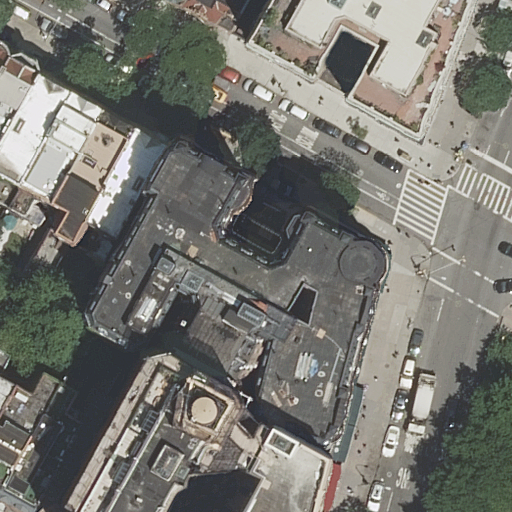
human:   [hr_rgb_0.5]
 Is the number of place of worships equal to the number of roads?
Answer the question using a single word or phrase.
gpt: no

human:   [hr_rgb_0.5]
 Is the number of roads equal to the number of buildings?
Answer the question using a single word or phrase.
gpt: no

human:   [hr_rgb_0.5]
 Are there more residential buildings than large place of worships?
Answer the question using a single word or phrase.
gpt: yes

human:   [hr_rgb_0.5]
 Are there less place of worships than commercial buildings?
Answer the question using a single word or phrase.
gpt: no

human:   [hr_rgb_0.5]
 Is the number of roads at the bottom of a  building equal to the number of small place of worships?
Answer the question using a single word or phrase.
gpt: no

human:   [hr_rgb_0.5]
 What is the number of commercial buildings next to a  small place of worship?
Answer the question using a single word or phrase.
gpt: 0

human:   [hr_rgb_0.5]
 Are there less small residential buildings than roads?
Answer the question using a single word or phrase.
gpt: no

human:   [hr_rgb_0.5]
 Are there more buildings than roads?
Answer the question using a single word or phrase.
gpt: yes

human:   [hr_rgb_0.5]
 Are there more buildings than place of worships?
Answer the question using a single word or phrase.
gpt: yes

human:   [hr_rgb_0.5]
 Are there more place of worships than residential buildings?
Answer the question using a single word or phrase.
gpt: no

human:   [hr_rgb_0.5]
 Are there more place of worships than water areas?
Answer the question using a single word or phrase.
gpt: yes

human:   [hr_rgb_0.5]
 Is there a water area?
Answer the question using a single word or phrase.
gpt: no

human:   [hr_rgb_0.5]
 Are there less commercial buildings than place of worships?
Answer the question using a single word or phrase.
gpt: yes

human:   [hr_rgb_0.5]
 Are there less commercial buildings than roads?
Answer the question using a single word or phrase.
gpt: yes

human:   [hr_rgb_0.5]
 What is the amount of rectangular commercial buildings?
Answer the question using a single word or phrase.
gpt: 0

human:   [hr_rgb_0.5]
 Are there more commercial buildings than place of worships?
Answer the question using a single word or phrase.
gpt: no

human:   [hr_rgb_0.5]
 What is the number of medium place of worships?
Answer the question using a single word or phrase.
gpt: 0

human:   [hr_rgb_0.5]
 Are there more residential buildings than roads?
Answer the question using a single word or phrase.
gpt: yes

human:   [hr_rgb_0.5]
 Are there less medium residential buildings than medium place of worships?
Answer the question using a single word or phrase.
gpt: no

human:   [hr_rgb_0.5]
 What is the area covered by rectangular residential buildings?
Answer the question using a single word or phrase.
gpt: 354m2

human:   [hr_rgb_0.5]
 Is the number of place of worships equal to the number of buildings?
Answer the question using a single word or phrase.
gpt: no

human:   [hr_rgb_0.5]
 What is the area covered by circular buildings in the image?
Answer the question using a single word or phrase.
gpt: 0m2

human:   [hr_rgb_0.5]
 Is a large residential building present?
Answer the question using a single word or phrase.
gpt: yes

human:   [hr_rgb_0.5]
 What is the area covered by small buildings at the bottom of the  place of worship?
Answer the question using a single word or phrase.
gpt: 161m2

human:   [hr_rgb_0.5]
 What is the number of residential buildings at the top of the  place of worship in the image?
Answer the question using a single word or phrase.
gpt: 0

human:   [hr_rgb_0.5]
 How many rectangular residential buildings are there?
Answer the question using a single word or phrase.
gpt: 3

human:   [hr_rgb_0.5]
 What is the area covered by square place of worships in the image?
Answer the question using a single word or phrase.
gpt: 0m2

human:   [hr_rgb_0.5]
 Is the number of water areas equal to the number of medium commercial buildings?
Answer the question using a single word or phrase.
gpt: yes

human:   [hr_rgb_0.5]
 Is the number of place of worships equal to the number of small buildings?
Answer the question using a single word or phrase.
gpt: no

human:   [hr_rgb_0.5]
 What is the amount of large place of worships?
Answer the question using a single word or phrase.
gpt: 1

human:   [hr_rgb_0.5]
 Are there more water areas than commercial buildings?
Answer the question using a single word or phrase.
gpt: no

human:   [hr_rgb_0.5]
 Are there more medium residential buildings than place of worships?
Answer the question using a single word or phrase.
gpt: yes

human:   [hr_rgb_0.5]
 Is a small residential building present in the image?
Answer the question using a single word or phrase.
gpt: yes

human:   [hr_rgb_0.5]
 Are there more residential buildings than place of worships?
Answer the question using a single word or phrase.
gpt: yes

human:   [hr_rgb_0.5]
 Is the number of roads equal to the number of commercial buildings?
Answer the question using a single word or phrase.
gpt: no

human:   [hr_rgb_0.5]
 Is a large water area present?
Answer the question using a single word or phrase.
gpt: no